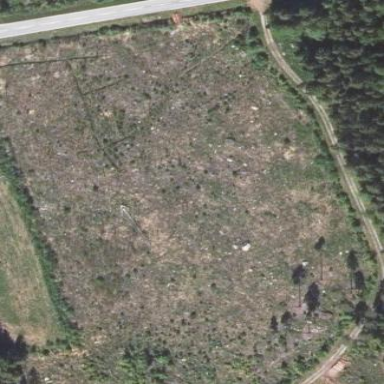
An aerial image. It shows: Logging area.